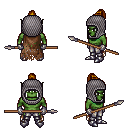
a pixel art fantasy rpg character, male body template, orc, green skin, brown tattered cape, metal pants, blonde short topknot hairstyle, chain hood, metal gloves, metal boots, spear, four views (front, back, left, right), 2x2 character sprite sheet, small pixel art, hard edges, no anti-aliasing